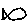
Label: fish